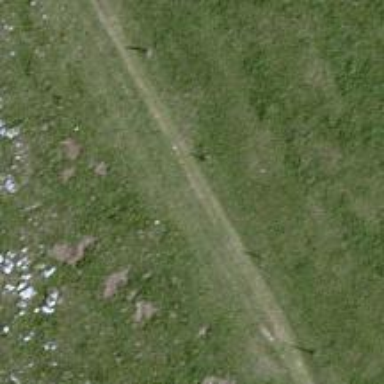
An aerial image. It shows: Path.